Question: I recently started to learn android app developing and I'm using eclipse. I want to use Bluestacks as android virtual device. When I check for devices in eclipse it shows blustacks

but when I run the app it says
> No active compatible AVD's or devices found.
How can I solve this problem.
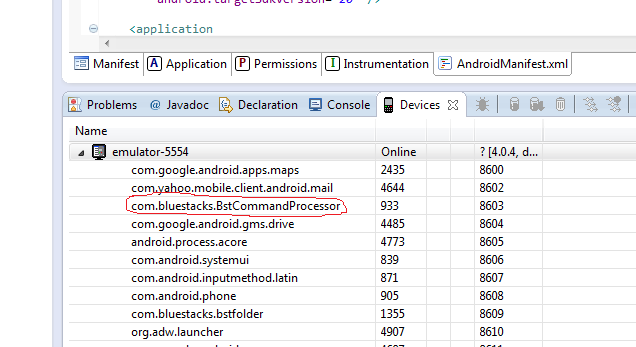
Answer: 1. When you need Bluestack always download from www.bluestacks.com/ since bluestack comes up which newest version ..and downloading from other sites may lead u with older version of bluestack ect and hence you are stuck with bluestack verison issue .
2. Make sure there is icon in task bar and Quit first and restart once bluestack installed .
3. You can get all bluestack Info at blow steps :
--> type in windows search
Below Image shows u meta data for ur bluestack can u can also find verison of blestack , and provide custom location for ur bluestack for sdcard etc.